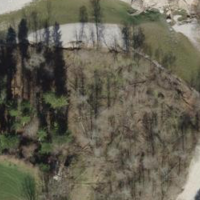
EUNIS habitat code: 44
Species observed at this site:
Mercurialis perennis